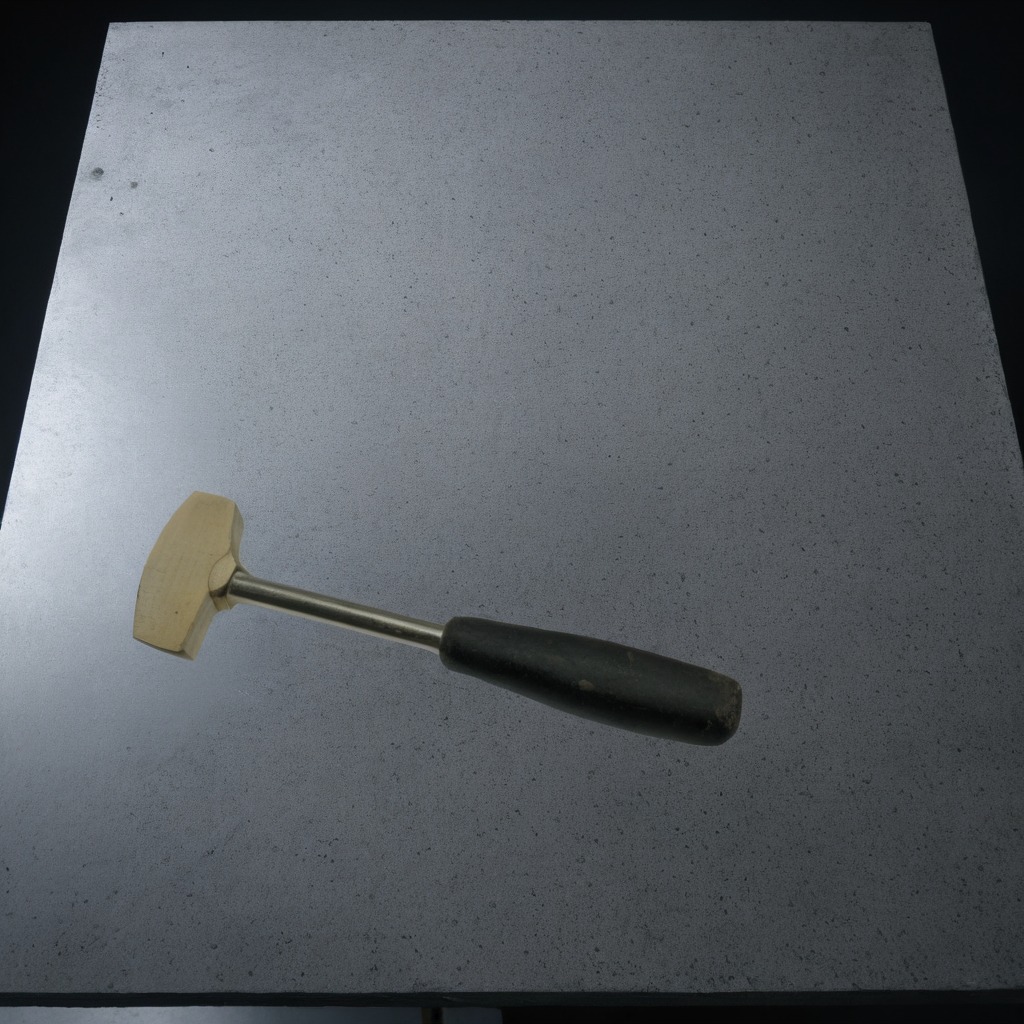
A hammer is lying on the clean granite table inside a workshop at night dim ambient light soft shadows worn but